Question: I want to run certain inspection on Java project. I see this inspection working in real-time in edit window. But when I use "Analyze -> Run Inspection By Name" I can't find this inspection. Actually there is one with the same name but it's for JavaScript(tried it though, not working, as expected). Can anyone tell me exact name of inspection I need or teach me how to figure it out?
Here's code sample:
'''
private Integer getInteger(){
//x on the line below will be highlighted by inspection saying
// "Local variable 'x' is redundant more... (Ctrl+F1)"
Integer x = 5;
return x;
}
'''
I managed to launch needed inspection using workaround. I created test case like above, then pressed Alt+Enter on highlighted region then right arrow key and selected "Run inspection on".
This is working, but still leaves unclear how to run same inspection via "Analyze -> Run Inspection By Name"
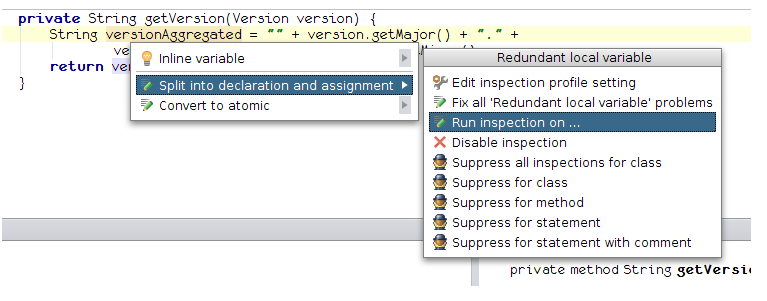
Answer: This was caused by a <URL>, which was fixed in IntelliJ IDEA 14.